Here is the envelope spectrum of one vibration snapshot from a rolling-element bearing, with each characteristic fault-frequency family marked on the frequency axis. Diagnose the bearing from this image, choosing from: normal, inner_race, outer_race, ball.
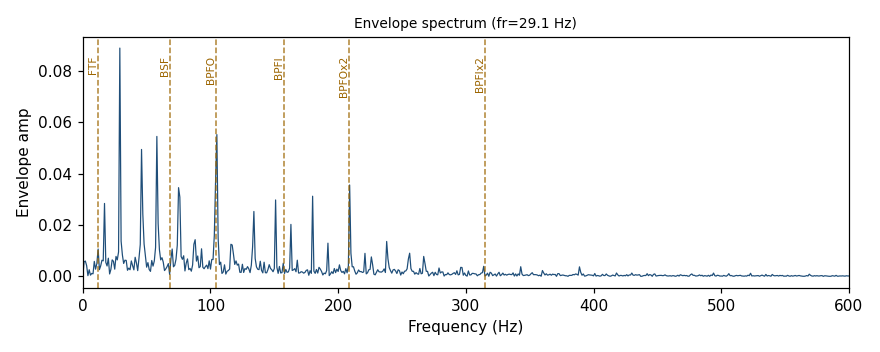
Answer: outer_race